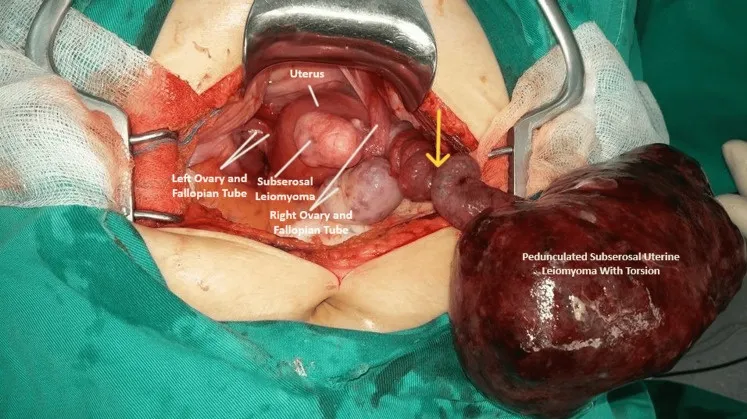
Intraoperative image depicting torsion of pedunculated subserosal uterine leiomyoma. The presence of a long vascular pedicle (yellow arrow), combined with the large size of the tumor, significantly increases the risk of fibroid torsion.
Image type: medical_photograph (other_medical_photograph)